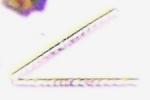
Label: Thalassionema